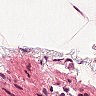
Metastatic tissue present: no